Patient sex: M
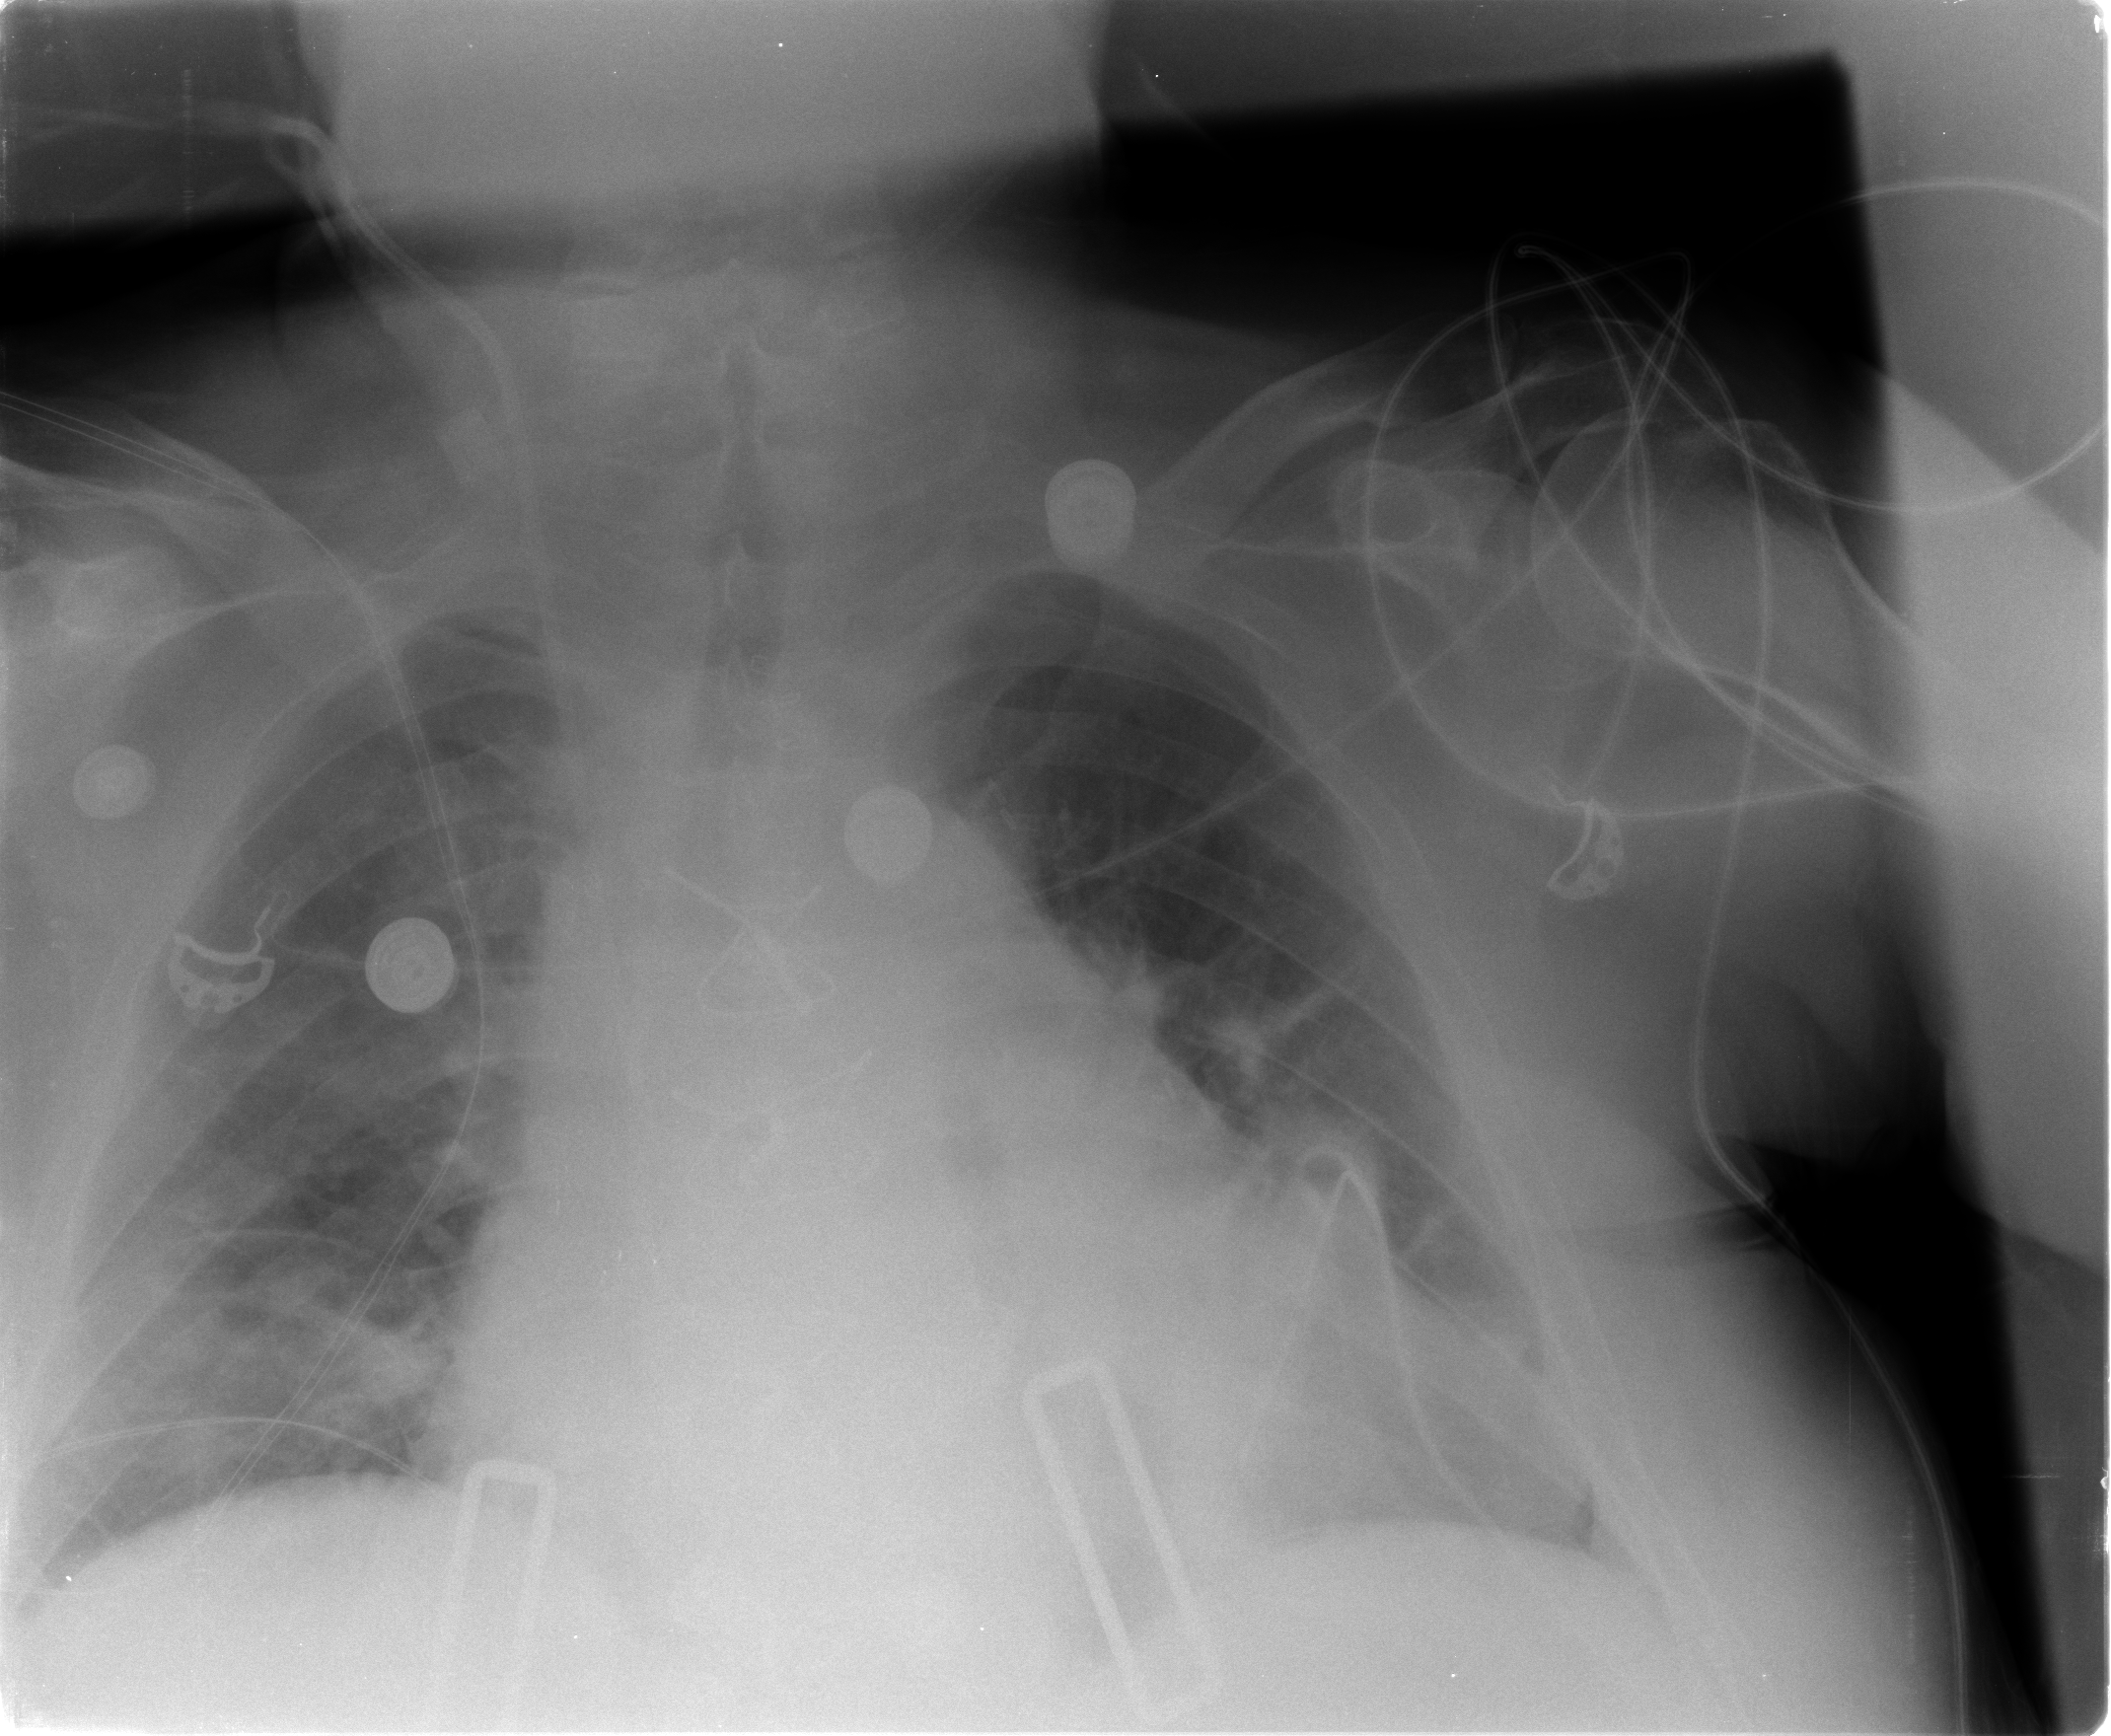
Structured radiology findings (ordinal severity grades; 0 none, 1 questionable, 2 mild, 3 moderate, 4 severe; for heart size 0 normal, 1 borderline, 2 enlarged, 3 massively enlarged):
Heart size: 2
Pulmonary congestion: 2
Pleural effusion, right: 2
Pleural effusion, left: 0
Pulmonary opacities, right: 2
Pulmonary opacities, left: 0
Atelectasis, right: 2
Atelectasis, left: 2